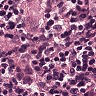
Metastatic tissue present: yes